Question: I have added minimize & restore cases to my even processing, but I found out they are never hit.
Only on startup of the program does get hit. Afterwards, minimize case never happens.
The case never happens either.

My other cases work, so I have no idea why minimize & restore dont trigger my code or break points.
I conclude that & are not related to what I need.
Code, in case I did it wrong:
'''
LRESULT CALLBACK WndProc(HWND hWnd, UINT message, WPARAM wParam, LPARAM lParam){
PAINTSTRUCT ps;
HDC hdc;
switch(message){
case WM_PAINT:
hdc = BeginPaint(hWnd, &ps);
EndPaint(hWnd, &ps);
break;
case SIZE_MINIMIZED:
break;
case SIZE_RESTORED:
break;
case WM_SIZING:
case WM_SIZE:
if(engine.isReady()) engine.resizeDevice();
if(engine.isReady()) engine.draw();
break;
case WM_DESTROY:
PostQuitMessage(0);
break;
default:
return DefWindowProc(hWnd, message, wParam, lParam);
}
return 0;
}
'''
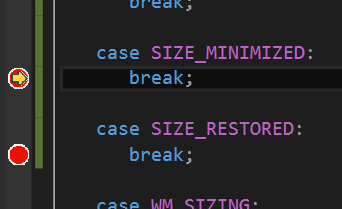
Answer: 'SIZE_MINIMIZED' and 'SIZE_RESTORED' are constants passed to you through the 'WM_SIZE' message; they are not window messages. Your breakpoint is getting hit whenever your window receives a window message with the same id as 'SIZE_MINIMIZED' and/or 'SIZE_RESTORED'.
You would need to have your code look something like this:
'''
LRESULT CALLBACK WndProc(HWND hWnd, UINT message, WPARAM wParam, LPARAM lParam){
PAINTSTRUCT ps;
HDC hdc;
switch(message){
case WM_PAINT:
hdc = BeginPaint(hWnd, &ps);
EndPaint(hWnd, &ps);
break;
case WM_SIZE:
switch(wParam) {
case SIZE_MINIMIZED:
// Do whatever
break;
case SIZE_RESTORED:
// Do whatever
break;
}
case WM_SIZING:
if(engine.isReady()) engine.resizeDevice();
if(engine.isReady()) engine.draw();
break;
case WM_DESTROY:
PostQuitMessage(0);
break;
default:
return DefWindowProc(hWnd, message, wParam, lParam);
}
return 0;
}
'''